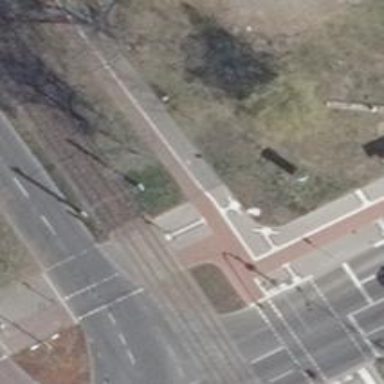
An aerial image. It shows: Tram crossing with traffic signals.